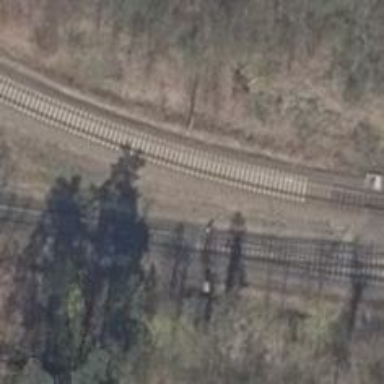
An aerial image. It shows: Railway yard.